Question: What is wrong with my residual plot that is causing to not be aligned with my main graph? My code is below.

'''
import matplotlib.pyplot as plt
from scipy import stats
import numpy as np
x = np.array([0.030956,0.032956,0.034956,0.036956,0.038956,0.040956])
y = np.array([10.57821088,11.90701212,12.55570876,13.97542486,16.<PHONE>,16.36634177])
yerr = [0.101614114,0.363255259,0.057234211,0.<PHONE>,0.093288198,0.420165796]
xerr = [0.00021]*len(x)
fig1 = plt.figure(1)
frame1=fig1.add_axes((.1,.3,.8,.6))
m, b = np.polyfit(x, y, 1)
print 'gradient',m,'intercept',b
plt.plot(x, m*x + b, '-', color='grey', alpha=0.5)
plt.plot(x,y,'.',color='black',markersize=6)
plt.errorbar(x,y,xerr=0,yerr=yerr,linestyle="None",color='black')
plt.ylabel('$1/\sqrt{F}$ $(N)$',fontsize=20)
plt.autoscale(enable=True, axis=u'both', tight=True)
plt.grid(False)
frame2=fig1.add_axes((.1,.1,.8,.2))
s = m*x+b #(np.sqrt(4*np.pi*8.85E-12)/2.23E-8)*x
difference = y-s
plt.plot(x, difference, 'ro')
frame2.set_ylabel('$Residual$',fontsize=20)
plt.xlabel('$2s+d_0$ $(m)$',fontsize=20)
'''
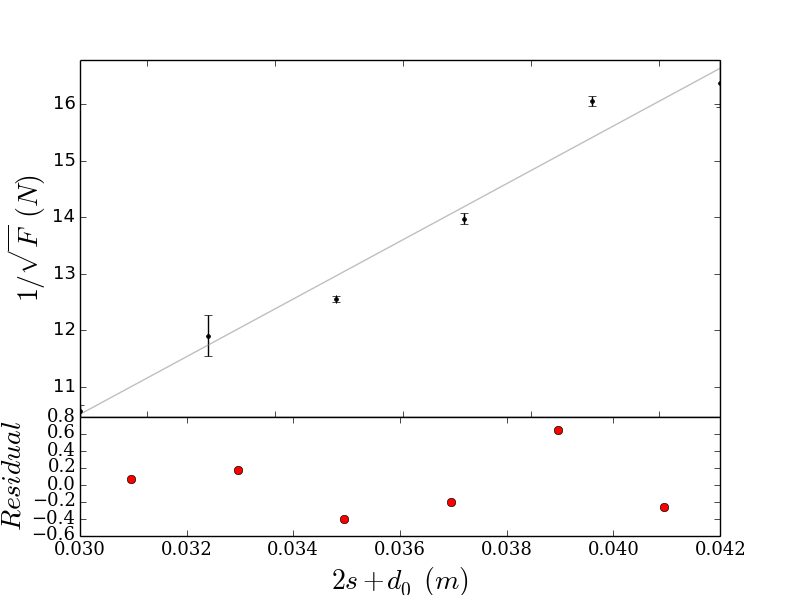
Answer: you can specify the axis limits. the problem is that autoscale is moving your two plots differently. if you insert 2 lines of code, each specifying the axis limits, it will fix it.
'''
plt.axis([.030,.0415, 10, 17]) #line 17
plt.axis([.030,.0415, -.6, .8]) #line 26
'''

i believe this is what you're looking for.